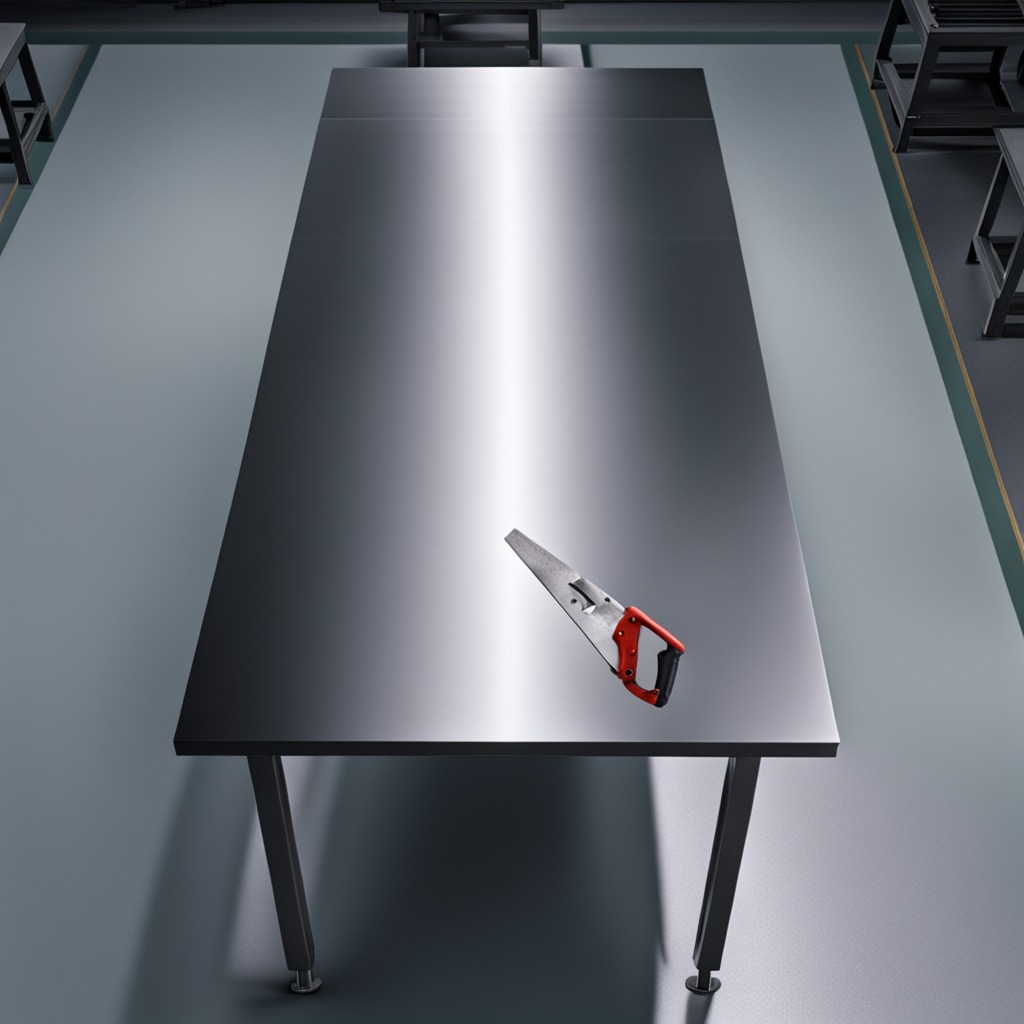
A metal saw is lying on a clean empty table in the evening.